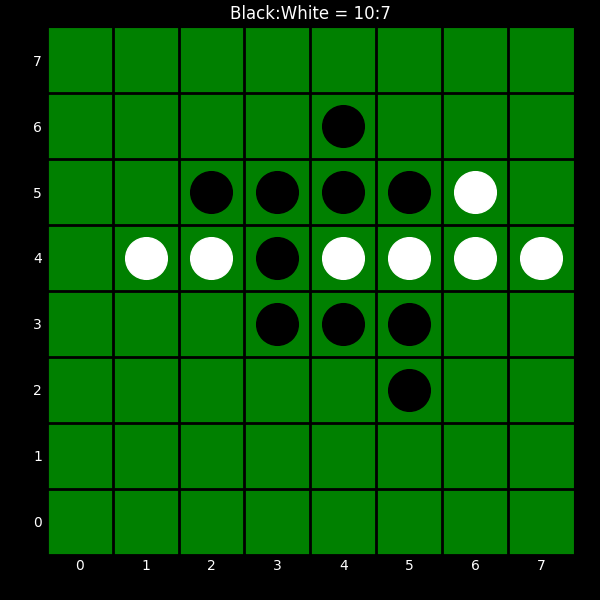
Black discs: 10
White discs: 7